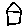
Label: house